Question: I have two Combo-Boxes like this

I need to create an auto-fill feature for the 1st Combo-Box. It should list the EmployeeID if Search-By Field is specified as Employee-Number. Similarly it should list Employee First Name along with Last Name if the Search-By Field is Employee-Name.
How can I do this? I have no clue, I am doing this for the first time. I am using SQLite, Visual Studio 2010.
'''
Dim mySelectQuery As String = "SELECT " & Search & " FROM EmployeeTable WHERE Status LIKE '" & Status & "'"
Dim myConnString As String = "Data Source=" & Application.StartupPath & "\Database\SimpleDB.db3"
Dim sqConnection As New SQLiteConnection(myConnString)
Dim sqCommand As New SQLiteCommand(mySelectQuery, sqConnection)
sqConnection.Open()
Try
' Always call Read before accessing data.
Dim sqReader As SQLiteDataReader = sqCommand.ExecuteReader()
Dim j As Integer = sqReader.FieldCount
While sqReader.Read()
'''''''''''''''''''''''Here, Don't know how to list the items from the query reult into the combo-box
End While
'Close Reader after use
sqReader.Close()
Catch ex As Exception
'Show Message on Error
MsgBox(ex.ToString)
Finally
'At Last Close the Connection
sqConnection.Close()
End Try
'''
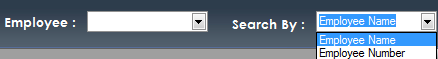
Answer: I'm not sure entirely what you are asking but I think this is it.
In the 'SelectedIndex' changed event you would have something similar to the code below. You can add an 'If' statement to check what you are querying for and adjust your query accordingly.
'''
Dim dt as New DataTable
Try
Using sqlConn
sqlConn.Open()
Using cmd As New SqlCommand("your query")
cmd.Connection = sqlConn
cmd.CommandType = CommandType.Text
Dim reader as SqlDataReader = cmd.ExecuteReader()
dt.Load(reader)
End Using
End Using
Catch ex As SqlException
Throw New Exception(ex.Message)
End Try
With yourComboBox
.DataSource = dt
.DataValueField = "columName you want to be the value of the item"
.DataTextField = "columnName of the text you want displayed"
End With
'''